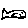
Label: fish